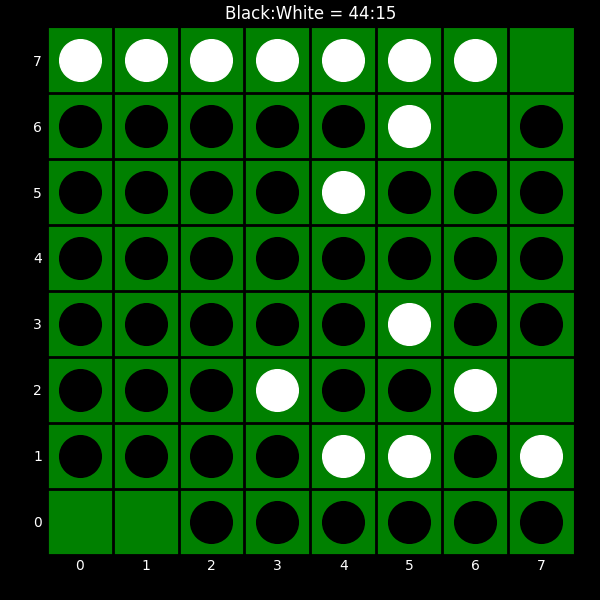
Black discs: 44
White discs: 15